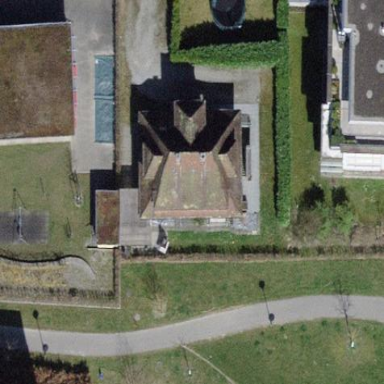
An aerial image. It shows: Detached building with hipped roof shape.